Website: apple
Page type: receipt
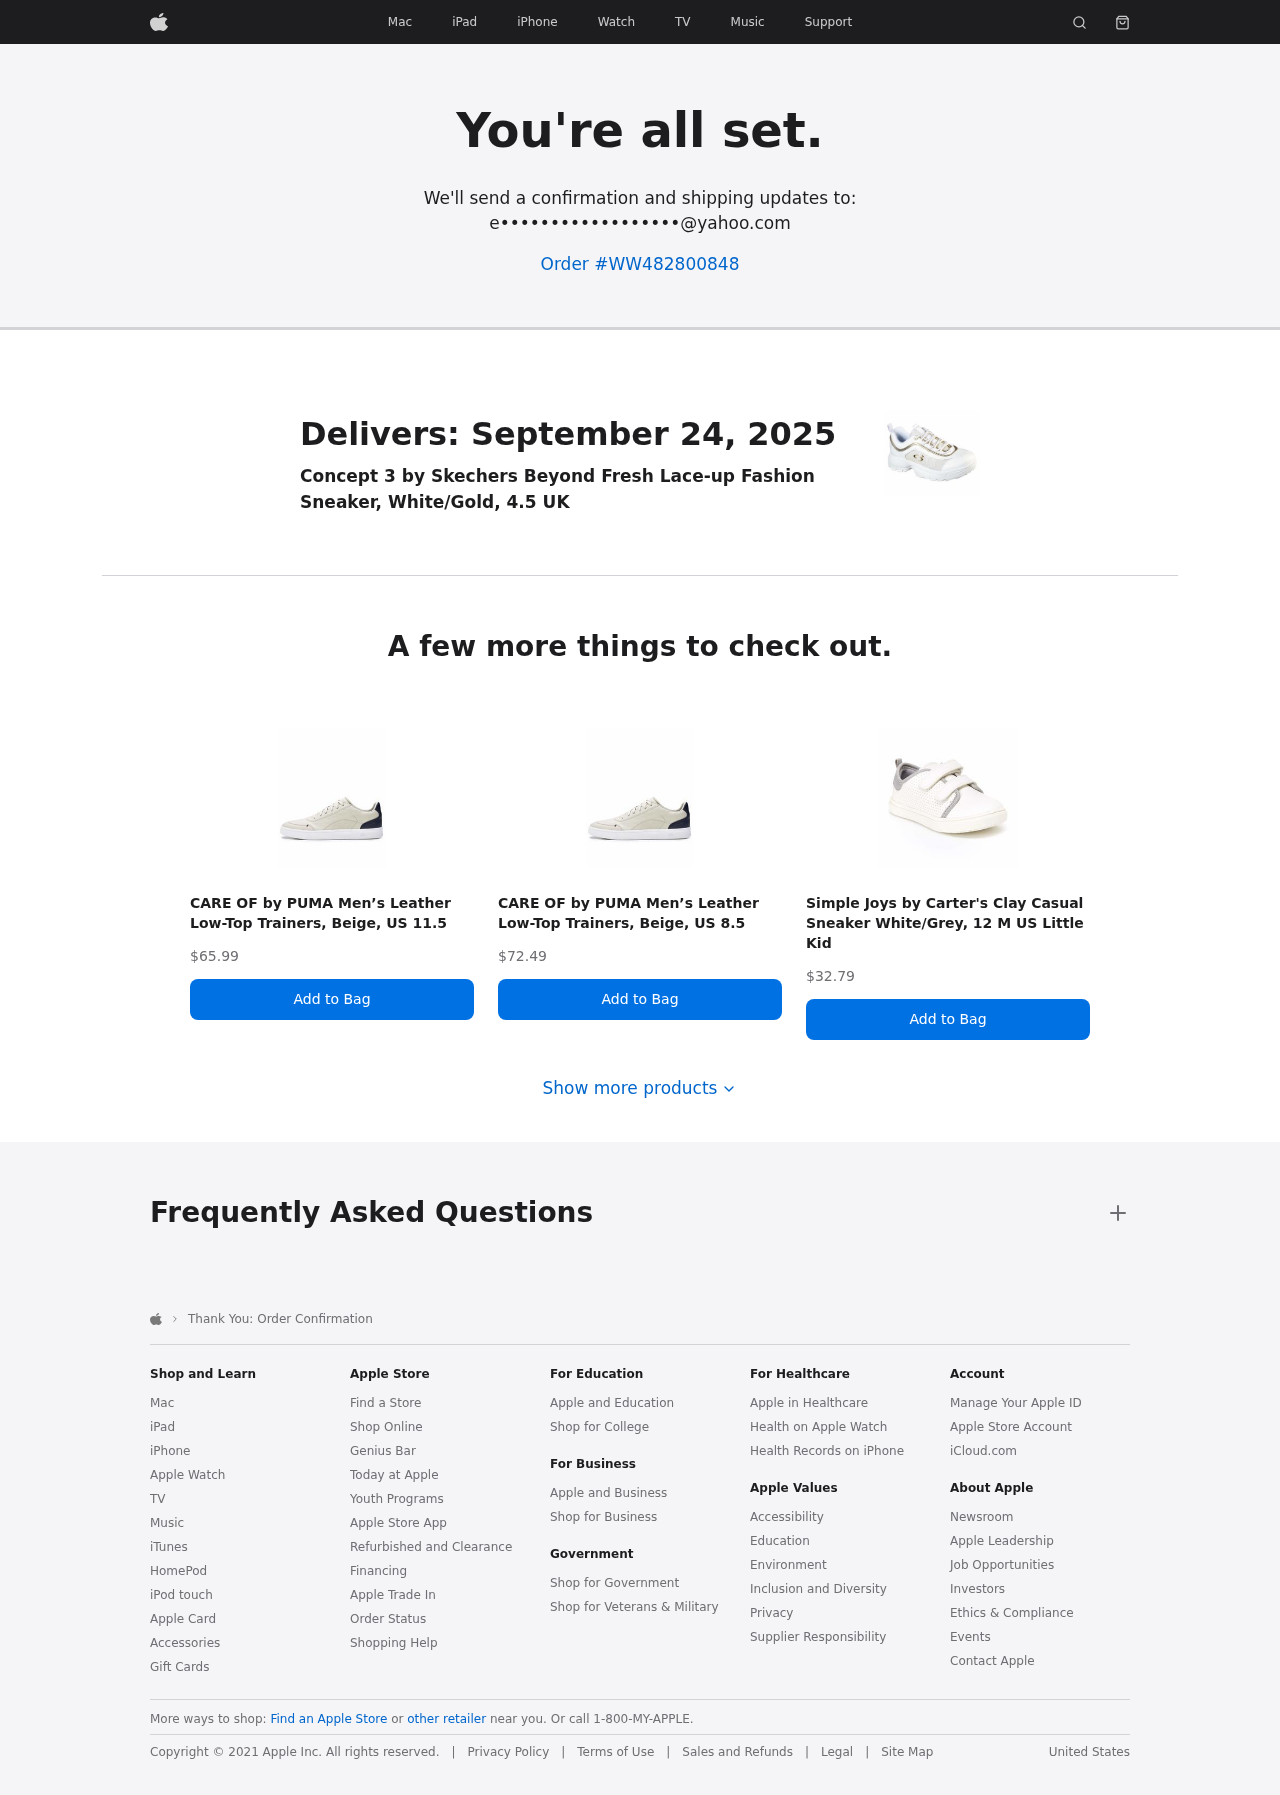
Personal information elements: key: PII_EMAIL
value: e••••••••••••••••••@yahoo.com
Product elements: key: PRODUCT1_NAME
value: Concept 3 by Skechers Beyond Fresh Lace-up Fashion Sneaker, White/Gold, 4.5 UK
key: PRODUCT2_NAME
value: CARE OF by PUMA Men’s Leather Low-Top Trainers, Beige, US 11.5
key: PRODUCT2_PRICE
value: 65.99
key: PRODUCT3_NAME
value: CARE OF by PUMA Men’s Leather Low-Top Trainers, Beige, US 8.5
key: PRODUCT3_PRICE
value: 72.49
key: PRODUCT4_NAME
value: Simple Joys by Carter's Clay Casual Sneaker White/Grey, 12 M US Little Kid
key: PRODUCT4_PRICE
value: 32.79
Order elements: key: ORDER_ID
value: WW482800848
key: ORDER_DELIVERY_DATE
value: September 24, 2025